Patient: sex M, age 51
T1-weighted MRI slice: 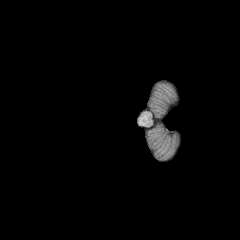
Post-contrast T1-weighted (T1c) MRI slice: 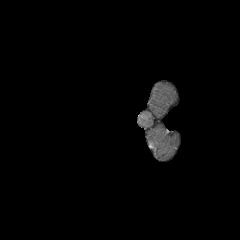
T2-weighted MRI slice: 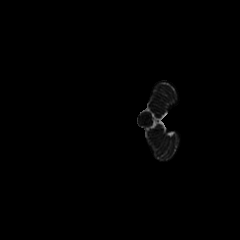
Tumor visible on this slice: no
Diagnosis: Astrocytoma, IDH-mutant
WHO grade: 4